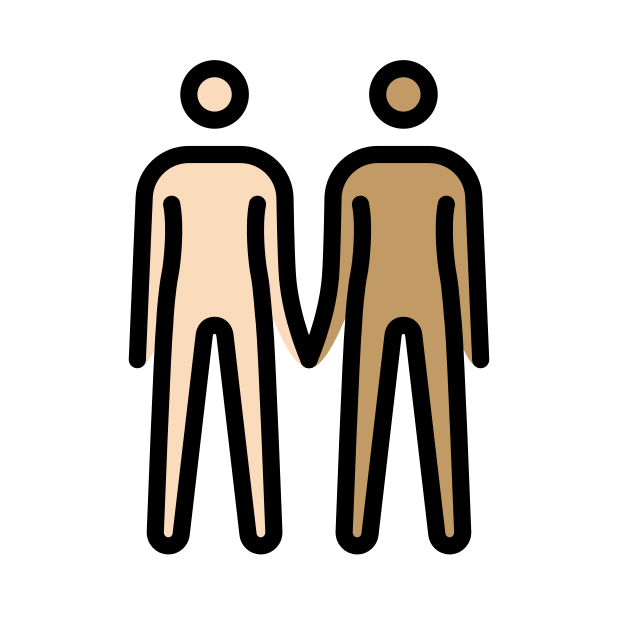
people holding hands: light skin tone, medium skin tone